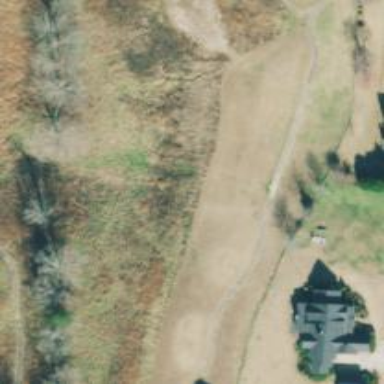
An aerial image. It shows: Area with grass used as rough in golf course.